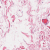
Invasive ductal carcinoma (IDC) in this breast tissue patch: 0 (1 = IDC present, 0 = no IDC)